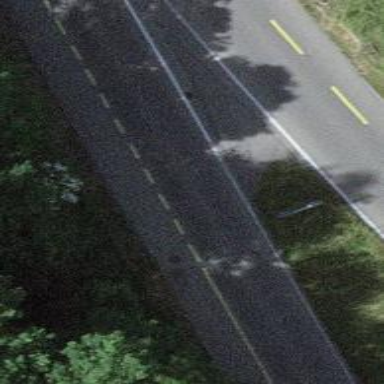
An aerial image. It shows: Secondary road with asphalt surface and dedicated cycle lane.